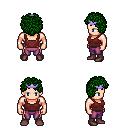
a pixel art fantasy rpg character, male body template, human, light skin, maroon pirate shirt, magenta pants, green curly afro hairstyle, purple tiara, maroon shoes, four views (front, back, left, right), 2x2 character sprite sheet, small pixel art, hard edges, no anti-aliasing